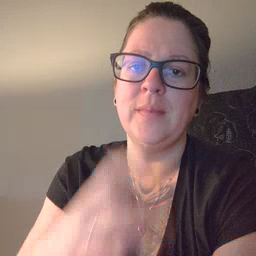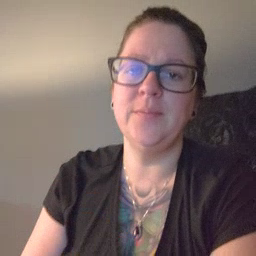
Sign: empty